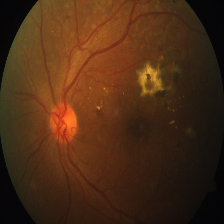
Diabetic retinopathy grade: Severe